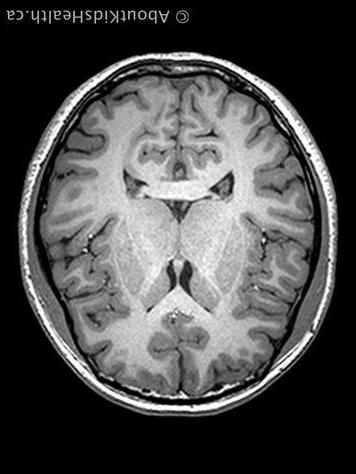
Label: notumor